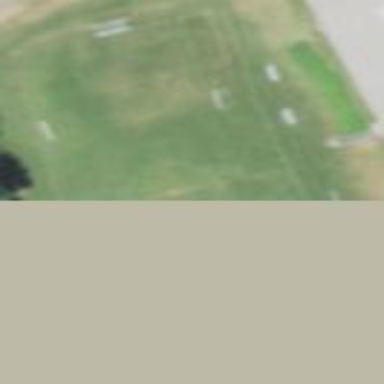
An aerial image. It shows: Soccer pitch for outdoor sports and leisure activities.